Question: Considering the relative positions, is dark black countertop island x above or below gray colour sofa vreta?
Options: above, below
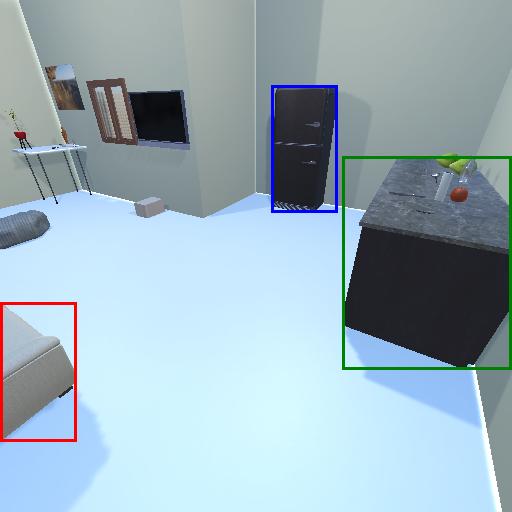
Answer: above